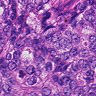
Metastatic tissue present: yes